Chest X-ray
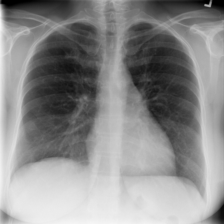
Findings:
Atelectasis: negative
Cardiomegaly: negative
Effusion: negative
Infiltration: positive
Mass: negative
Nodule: negative
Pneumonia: negative
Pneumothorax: negative
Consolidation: negative
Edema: negative
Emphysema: negative
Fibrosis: negative
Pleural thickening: negative
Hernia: negative